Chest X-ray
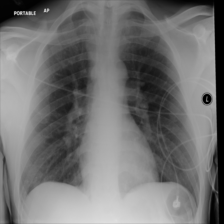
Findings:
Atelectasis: negative
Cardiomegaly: negative
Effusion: negative
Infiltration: positive
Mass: negative
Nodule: negative
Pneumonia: negative
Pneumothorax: negative
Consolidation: negative
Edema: negative
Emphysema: negative
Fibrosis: negative
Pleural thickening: negative
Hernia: negative